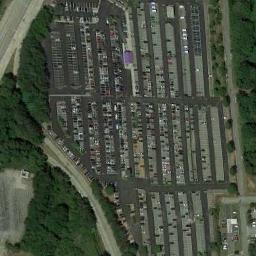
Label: parking_lot